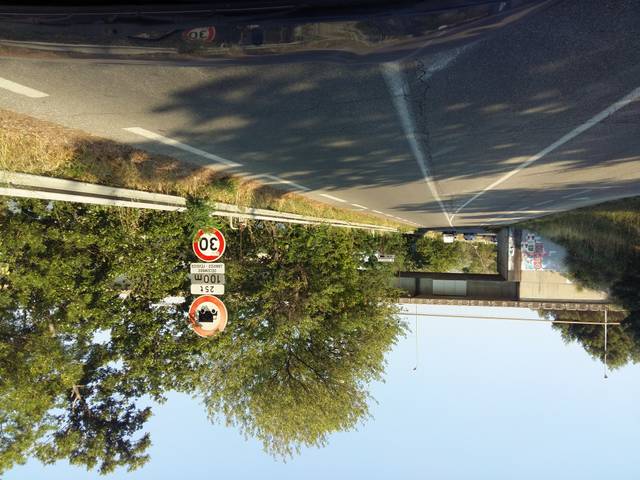
Region: France
Coordinates: 43.954, 4.795